Field crop: maize
Growth stage: 2
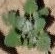
Species: chenopodium